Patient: sex M, age 79
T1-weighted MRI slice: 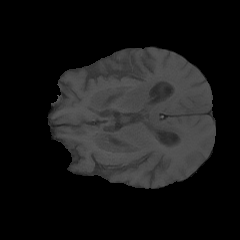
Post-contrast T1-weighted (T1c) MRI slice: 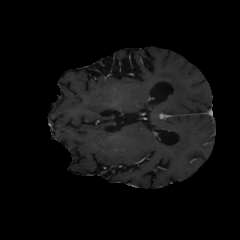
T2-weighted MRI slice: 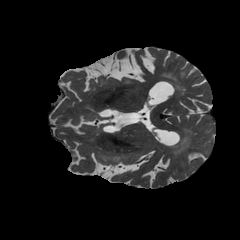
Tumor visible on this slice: no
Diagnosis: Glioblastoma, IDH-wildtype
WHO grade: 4